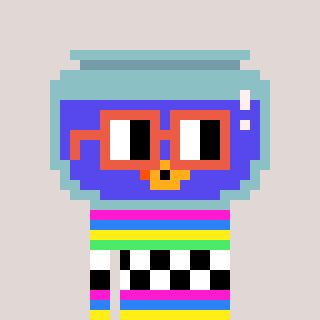
a pixel art character with square orange glasses, a goldfish-shaped head and a rust-colored body on a warm background